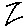
Label: zigzag